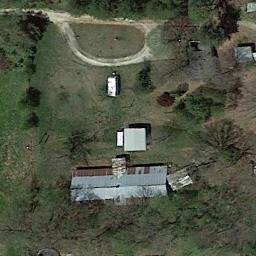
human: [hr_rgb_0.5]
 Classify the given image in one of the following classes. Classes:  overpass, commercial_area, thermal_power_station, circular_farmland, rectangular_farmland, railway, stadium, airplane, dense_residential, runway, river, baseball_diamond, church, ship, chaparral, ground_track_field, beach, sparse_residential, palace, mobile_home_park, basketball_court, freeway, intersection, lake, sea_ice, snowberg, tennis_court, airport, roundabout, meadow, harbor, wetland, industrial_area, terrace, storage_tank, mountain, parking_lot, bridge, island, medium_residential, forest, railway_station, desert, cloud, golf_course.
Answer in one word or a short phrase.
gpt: sparse_residential